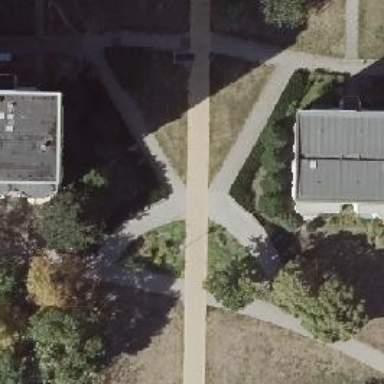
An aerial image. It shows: Footway along the road.